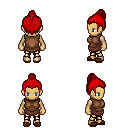
a pixel art fantasy rpg character, female body template, human, tanned skin, brown tunic, gold greaves, red short topknot hairstyle, brown slippers, four views (front, back, left, right), 2x2 character sprite sheet, small pixel art, hard edges, no anti-aliasing